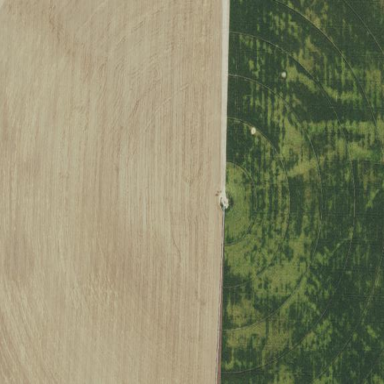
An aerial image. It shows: Farmland with pivot irrigation system.